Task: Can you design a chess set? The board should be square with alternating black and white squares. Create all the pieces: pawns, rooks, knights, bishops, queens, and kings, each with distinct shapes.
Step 635:
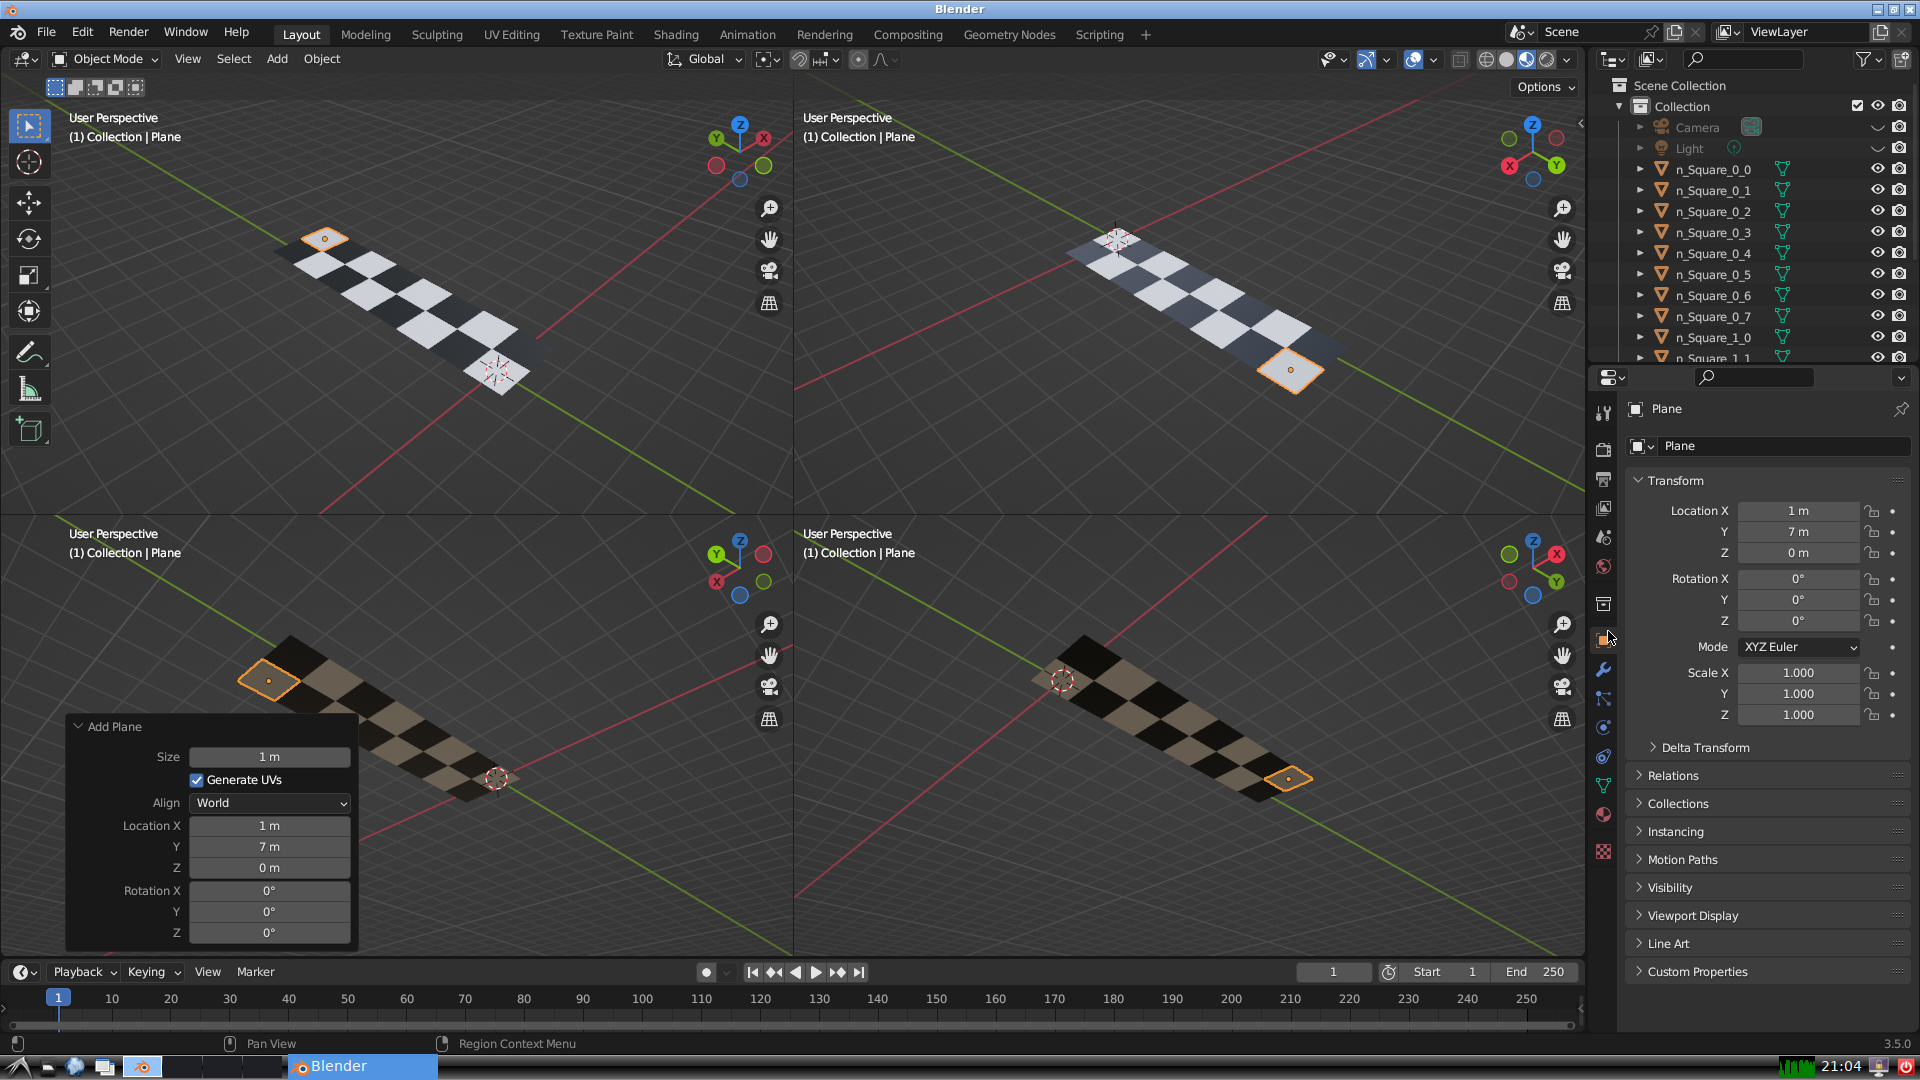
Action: {"mouse_move": [1732, 445]}